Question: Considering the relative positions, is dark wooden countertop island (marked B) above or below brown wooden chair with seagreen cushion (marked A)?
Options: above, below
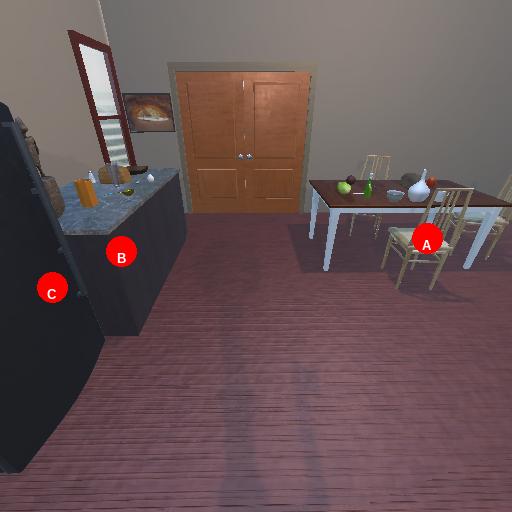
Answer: above